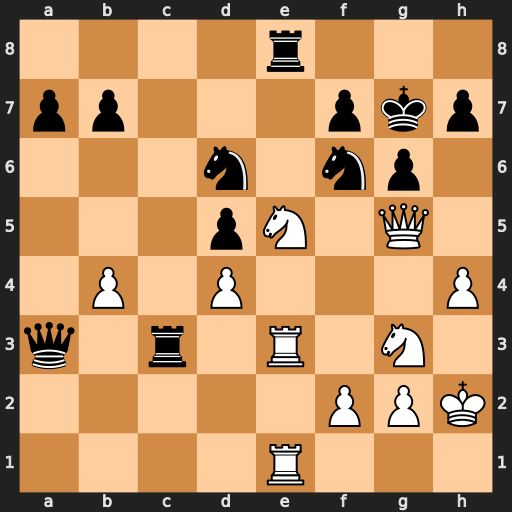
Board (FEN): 4r3/pp3pkp/3n1np1/3pN1Q1/1P1P3P/q1r1R1N1/5PPK/4R3
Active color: w
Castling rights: -
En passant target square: -
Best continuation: Nd7 Ng4+ Qxg4